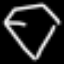
Label: diamond